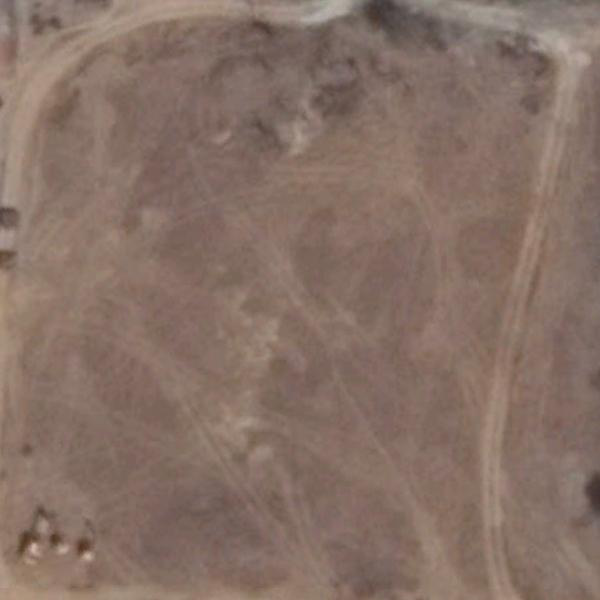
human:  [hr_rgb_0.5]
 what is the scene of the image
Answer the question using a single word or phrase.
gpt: bare land